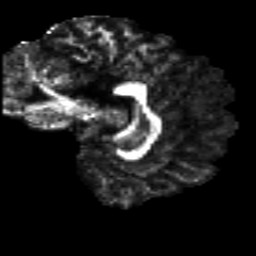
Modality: FA
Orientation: sagittal
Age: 31
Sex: male
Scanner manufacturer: siemens
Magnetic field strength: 3 T
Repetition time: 8.8 s
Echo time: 0.085 s